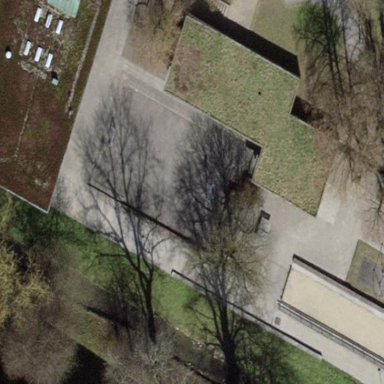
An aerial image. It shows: View of roof of building.